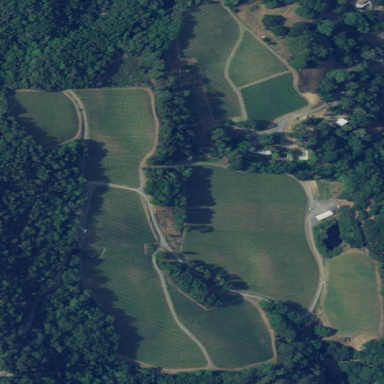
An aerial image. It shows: Vineyard with wine grapes as the crop.